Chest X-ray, AP view. Patient: 20 years old, sex M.
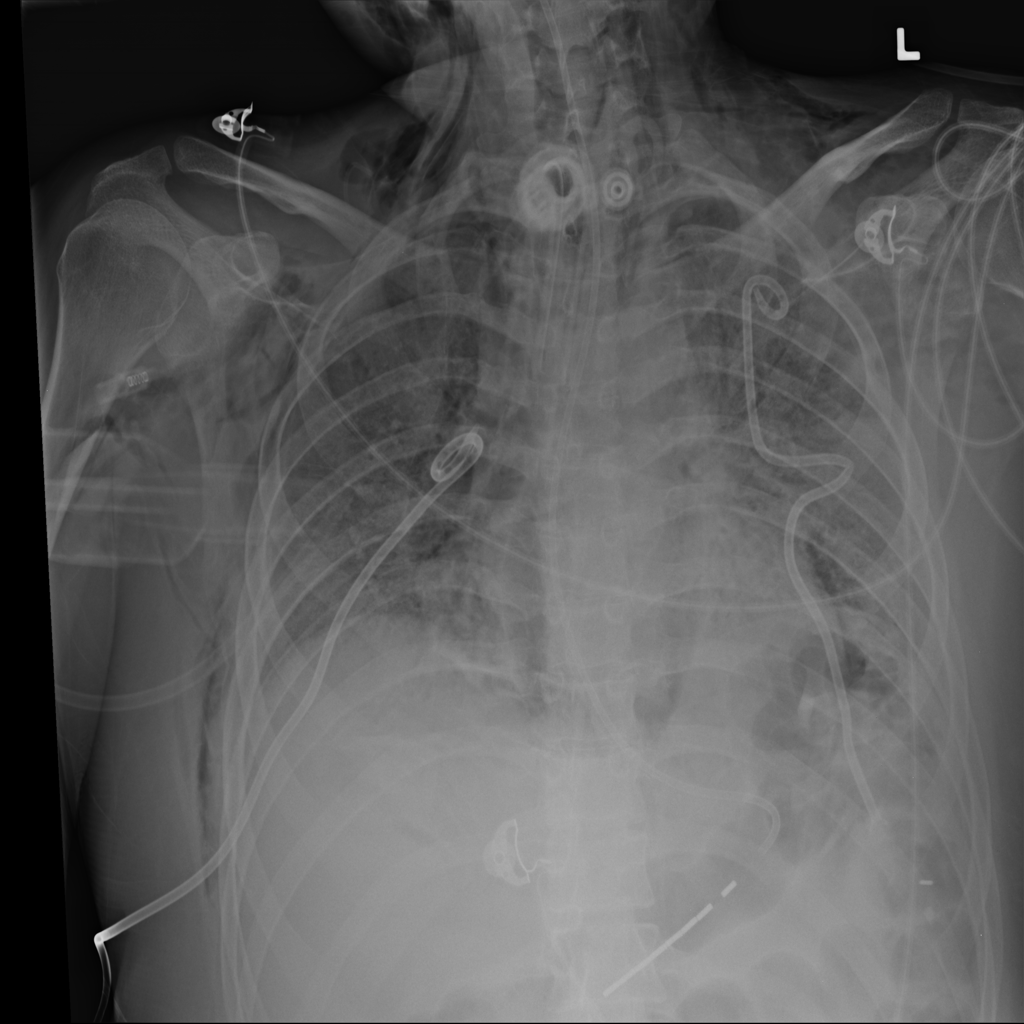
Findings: No Finding